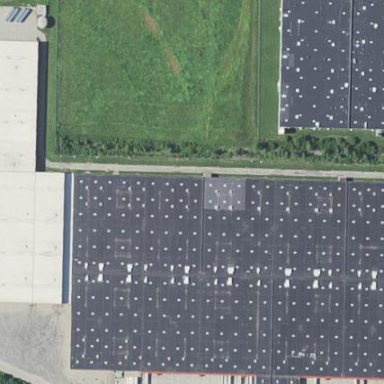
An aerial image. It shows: Warehouse building.